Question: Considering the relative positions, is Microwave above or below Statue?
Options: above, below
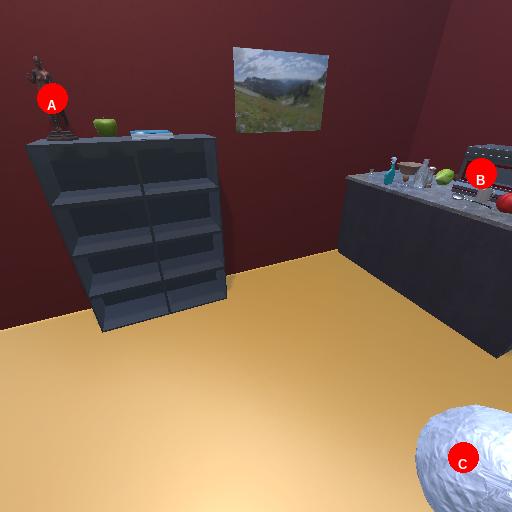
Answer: above